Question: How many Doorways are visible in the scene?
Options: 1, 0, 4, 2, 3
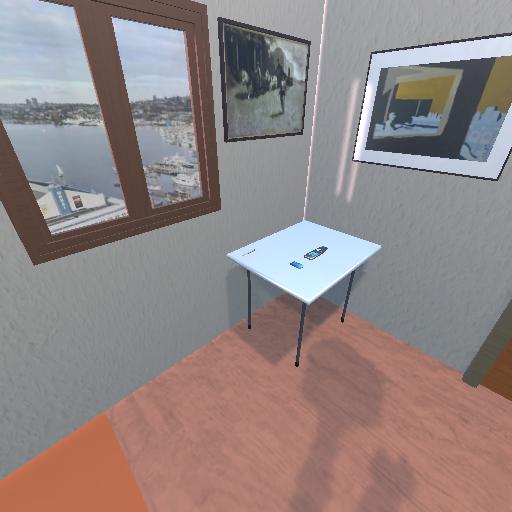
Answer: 1